Question: i'm a new developper with storyboard.i try to make a app with a slide-out menu.
To do this, i use the library : SWRevealViewController and the tutorial : <URL> .
i follow the tutorial, but i load the application, i'have this error :
> Terminating app due to uncaught exception
'NSInvalidArgumentException', reason: '*** -[__NSArrayM
insertObject:atIndex:]: object cannot be nil'
my app crash on this line :
'''
[self.view addGestureRecognizer:self.revealViewController.panGestureRecognizer];
'''
how can i set self.revealViewController ?
here my storyboard :

to understand my app, startviewController is used to download and store data, after downloading, the mainViewcontroller is showed.
i want my slide out menu on my mainviewcontroller, but i cant not do.
here the code i add to my mainviewController viewdidload :
'''
- (void)viewDidLoad
{
[super viewDidLoad];
self.contentView.autoresizesSubviews = YES;
_sharedUser = [User sharedUser];
///slide out menu
// Change button color
//SWRevealViewController *revealViewController = [self.navigationController.storyboard instantiateViewControllerWithIdentifier:@"RevealViewController"];
_sidebarButton.tintColor = [UIColor redColor];
// Set the side bar button action. When it's tapped, it'll show up the sidebar.
_sidebarButton.target = self.revealViewController;
_sidebarButton.action = @selector(revealToggle:);
// Set the gesture
[self.view addGestureRecognizer:self.revealViewController.panGestureRecognizer];
//end slide out
self.contentView.backgroundColor = [UIColor cyanColor];
if (_sharedUser.tokenString) {
}
else{
[self showHomeWithoutLogginView];
}
}
'''
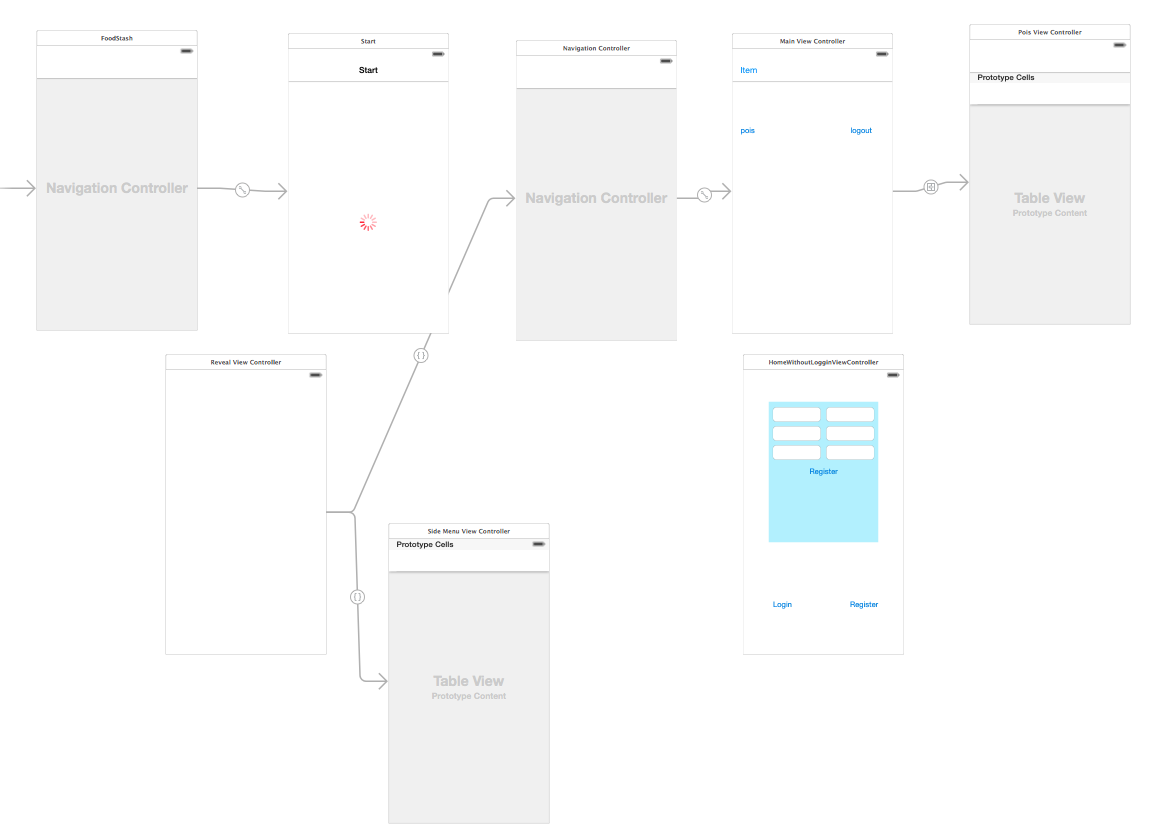
Answer: I'm looking at the tutorial you are following. According to your screenshot, there are some stuff missing in your storyboard.
The RevealViewController should be connected with two controllers: a front viewController (for displaying content) and a rear viewController (for showing the navigation menu):

Credits for the image: <URL>
Those connections (segues) should be marked as "reveal view controller" and each of them have to be named accordingly: "sw_front" and "sw_rear".
Then you have to add the menu items in the navigation menu (rear view controller) and connect each cell to the corresponding viewController, give the segues a name and mark them as a SWRevealViewController class. You may want to connect the front view controller to the viewController you want to be shown first.
I strongly suggest you make the tutorial as it is. I think I used it in the past and it worked pretty well. If you have any doubt about it don't hesitate to ask.
Best of lucks!